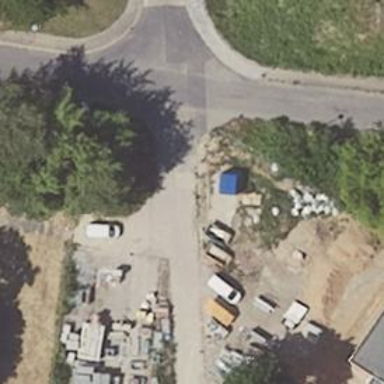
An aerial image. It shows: Service road with flattened cobblestone surface.